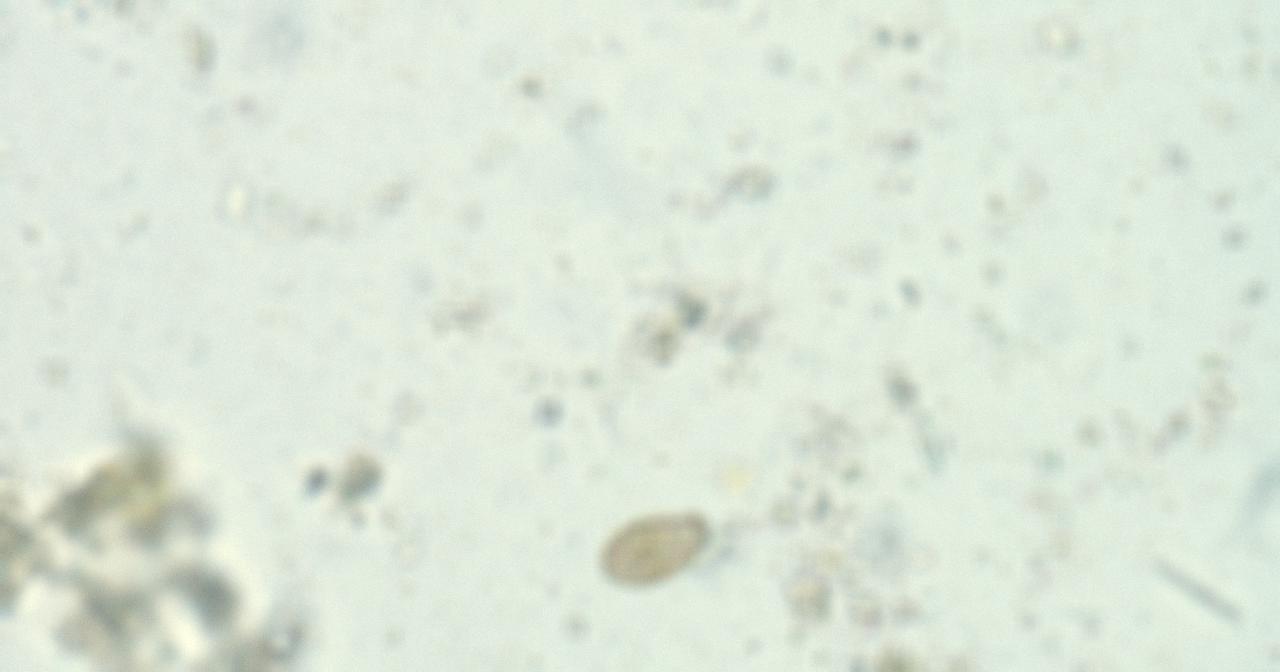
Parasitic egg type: Opisthorchis viverrine